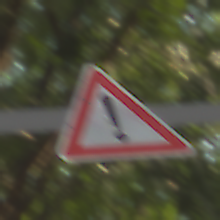
Verkehrszeichen: Gefahrenstelle
Umgebung: Outdoor, Suburban
Tageszeit: SunriseSunset
Wetter: Clear
Licht: Natural
Jahreszeit: NotSpecified
Kontrast: HighContrast